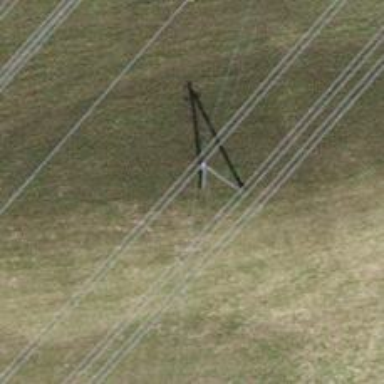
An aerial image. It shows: Minor power line.